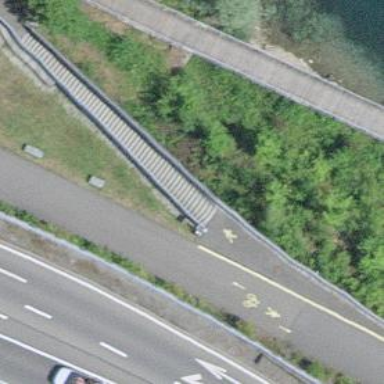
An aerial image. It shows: Road with steps.